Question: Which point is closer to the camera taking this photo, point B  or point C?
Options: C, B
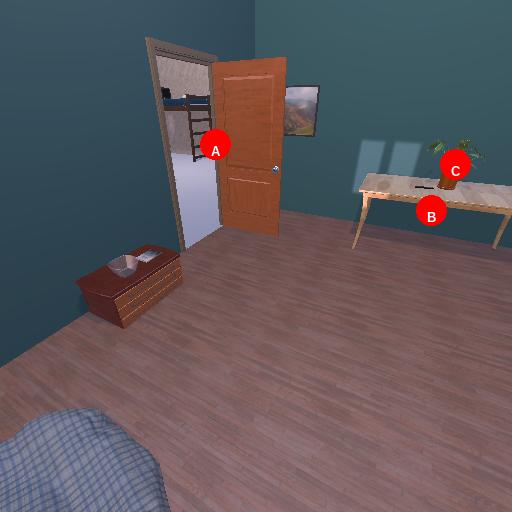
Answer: C